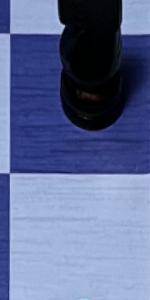
Label: Empty